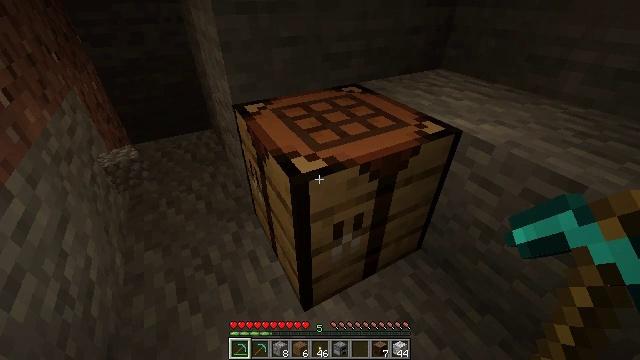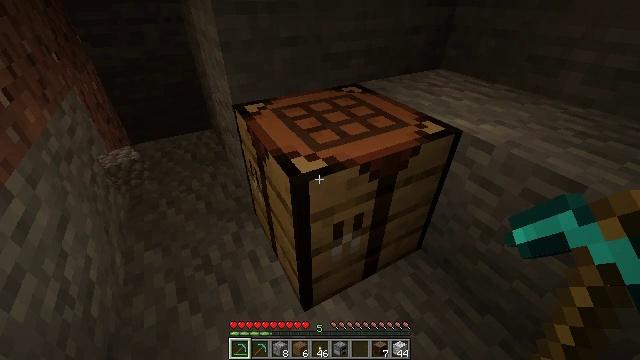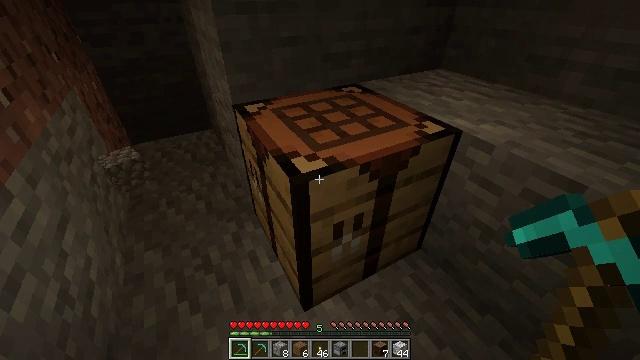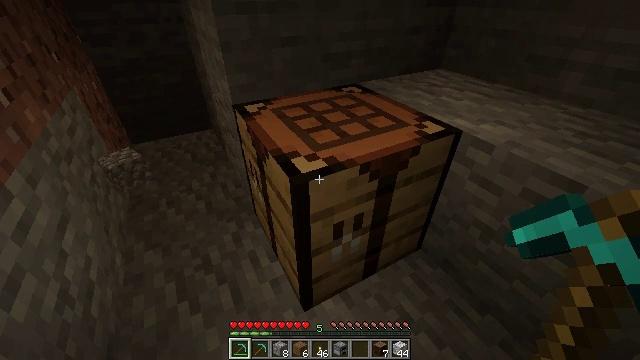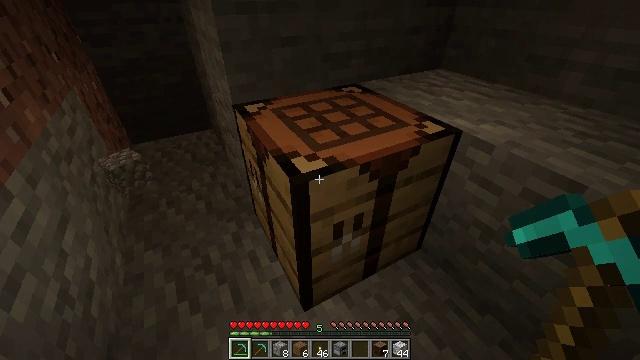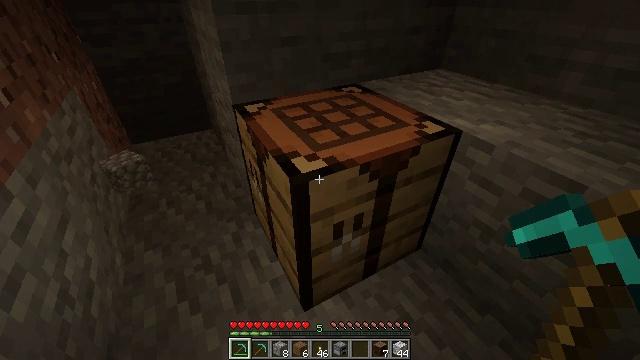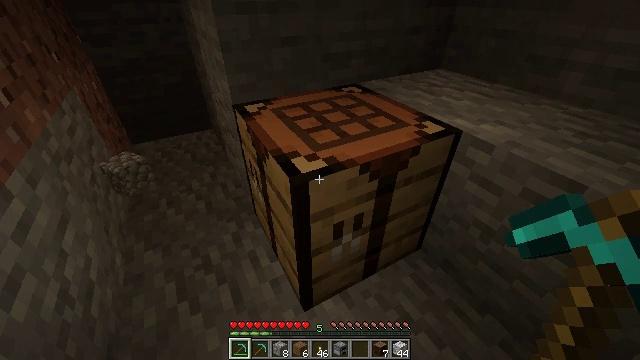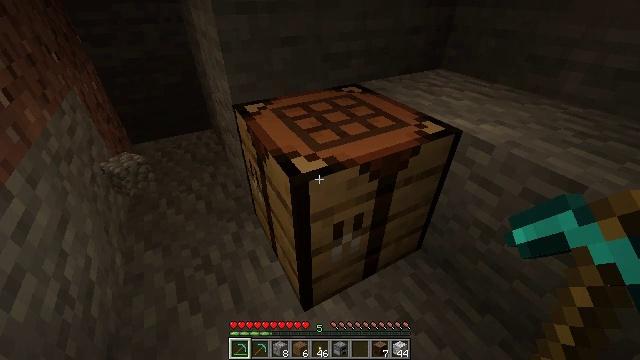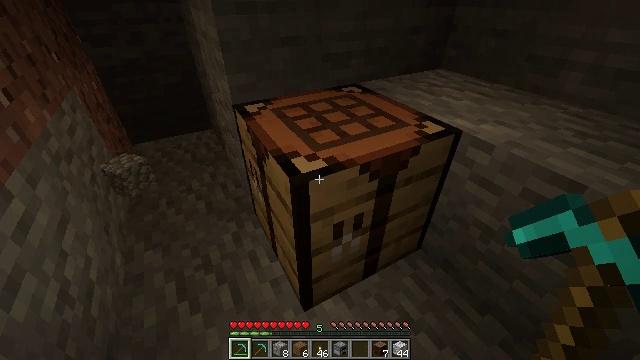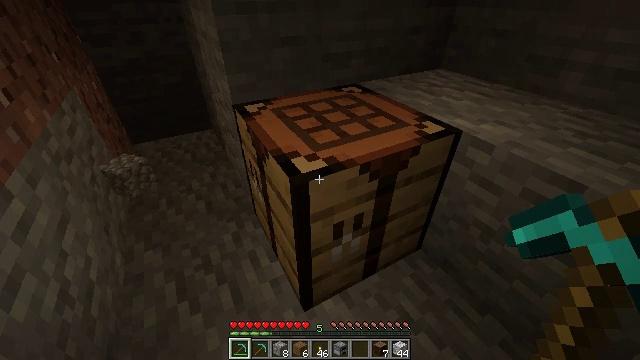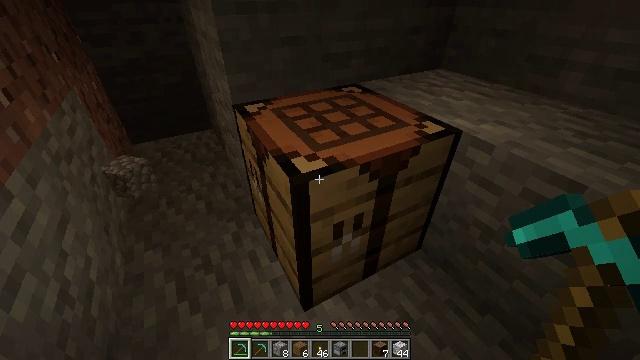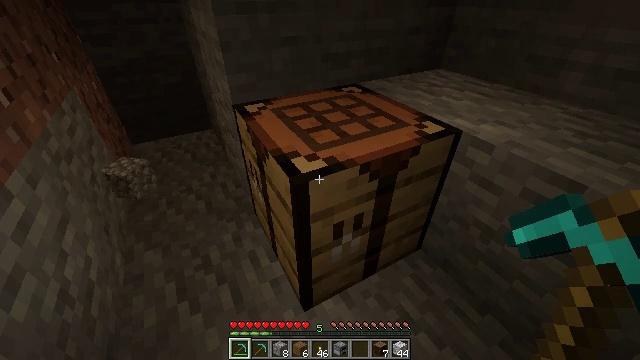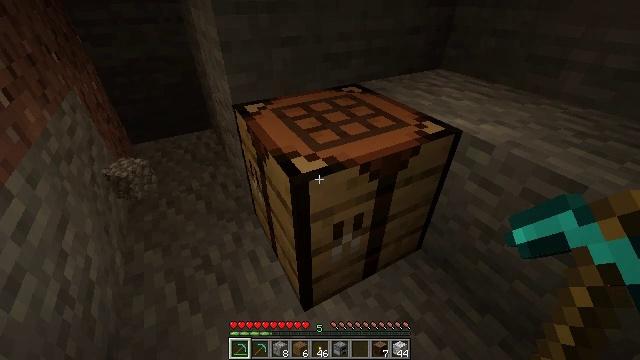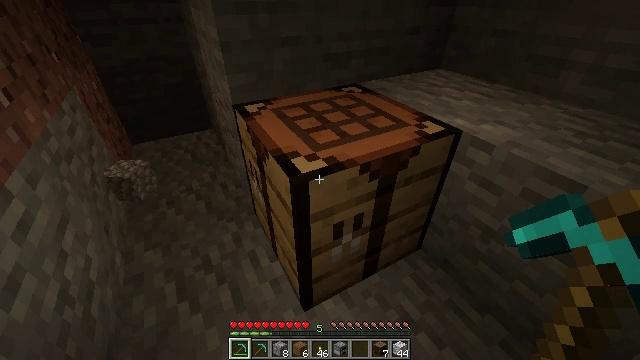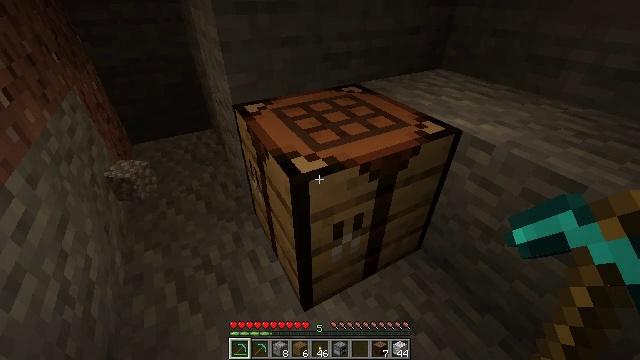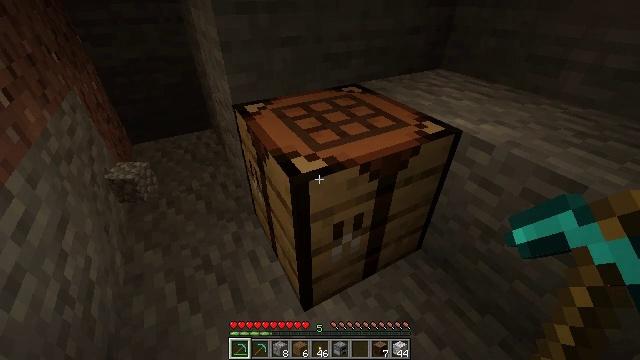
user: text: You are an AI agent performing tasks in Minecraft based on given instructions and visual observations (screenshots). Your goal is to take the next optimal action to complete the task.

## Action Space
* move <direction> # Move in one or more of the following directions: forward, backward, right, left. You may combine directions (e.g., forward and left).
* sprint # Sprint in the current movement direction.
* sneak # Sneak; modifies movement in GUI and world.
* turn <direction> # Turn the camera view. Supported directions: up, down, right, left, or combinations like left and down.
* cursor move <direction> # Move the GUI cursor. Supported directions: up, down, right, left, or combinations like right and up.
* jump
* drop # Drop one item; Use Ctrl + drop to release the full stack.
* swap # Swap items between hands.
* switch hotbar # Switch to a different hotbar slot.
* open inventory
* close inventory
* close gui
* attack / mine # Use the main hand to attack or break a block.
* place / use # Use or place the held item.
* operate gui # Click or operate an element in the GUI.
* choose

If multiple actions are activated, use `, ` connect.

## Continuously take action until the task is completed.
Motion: motion action
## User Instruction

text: Mine block crafting table.
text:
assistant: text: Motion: no_op
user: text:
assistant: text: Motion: no_op
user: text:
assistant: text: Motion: no_op
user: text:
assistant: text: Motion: no_op
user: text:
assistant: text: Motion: no_op
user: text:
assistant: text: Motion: no_op
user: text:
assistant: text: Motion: no_op
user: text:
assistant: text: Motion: no_op
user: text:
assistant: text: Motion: no_op
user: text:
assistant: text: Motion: no_op
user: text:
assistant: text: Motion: no_op
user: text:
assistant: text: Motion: no_op
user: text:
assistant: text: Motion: no_op
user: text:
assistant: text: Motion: no_op
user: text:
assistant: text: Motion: no_op
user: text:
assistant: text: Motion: no_op
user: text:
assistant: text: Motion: no_op
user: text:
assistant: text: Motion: no_op
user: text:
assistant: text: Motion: no_op
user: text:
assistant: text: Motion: no_op
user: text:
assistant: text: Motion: no_op
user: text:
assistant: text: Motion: no_op
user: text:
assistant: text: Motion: no_op
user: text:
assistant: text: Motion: no_op
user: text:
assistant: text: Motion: no_op
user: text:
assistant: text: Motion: no_op
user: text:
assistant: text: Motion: no_op
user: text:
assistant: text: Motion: no_op
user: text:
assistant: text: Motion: no_op
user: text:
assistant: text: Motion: no_op